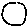
Label: moon